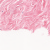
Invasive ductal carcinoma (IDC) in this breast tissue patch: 0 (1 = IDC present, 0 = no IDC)